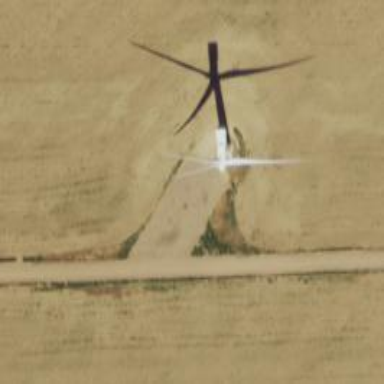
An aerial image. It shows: Wind generator in the form of horizontal axis wind turbine.